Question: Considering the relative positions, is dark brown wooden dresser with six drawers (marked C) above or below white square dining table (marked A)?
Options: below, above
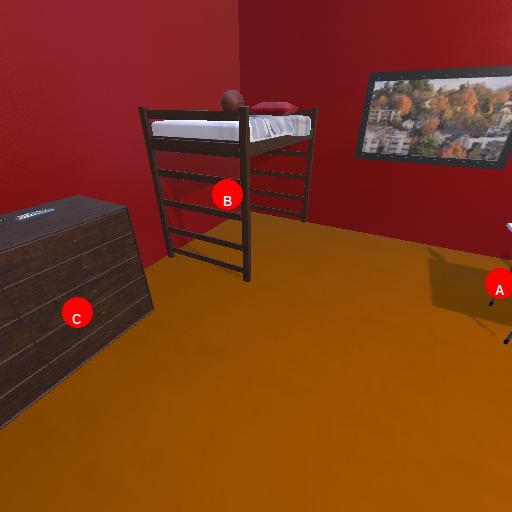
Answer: below